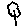
Label: tree